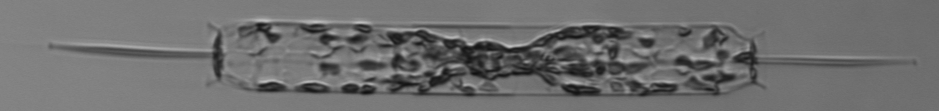
Label: Ditylum_brightwellii